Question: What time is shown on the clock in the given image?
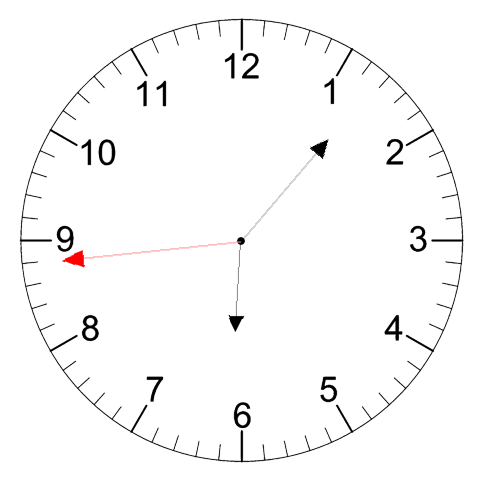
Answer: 06:06:44